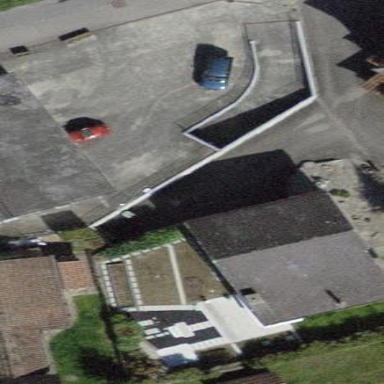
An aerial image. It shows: Building with tiled roof.